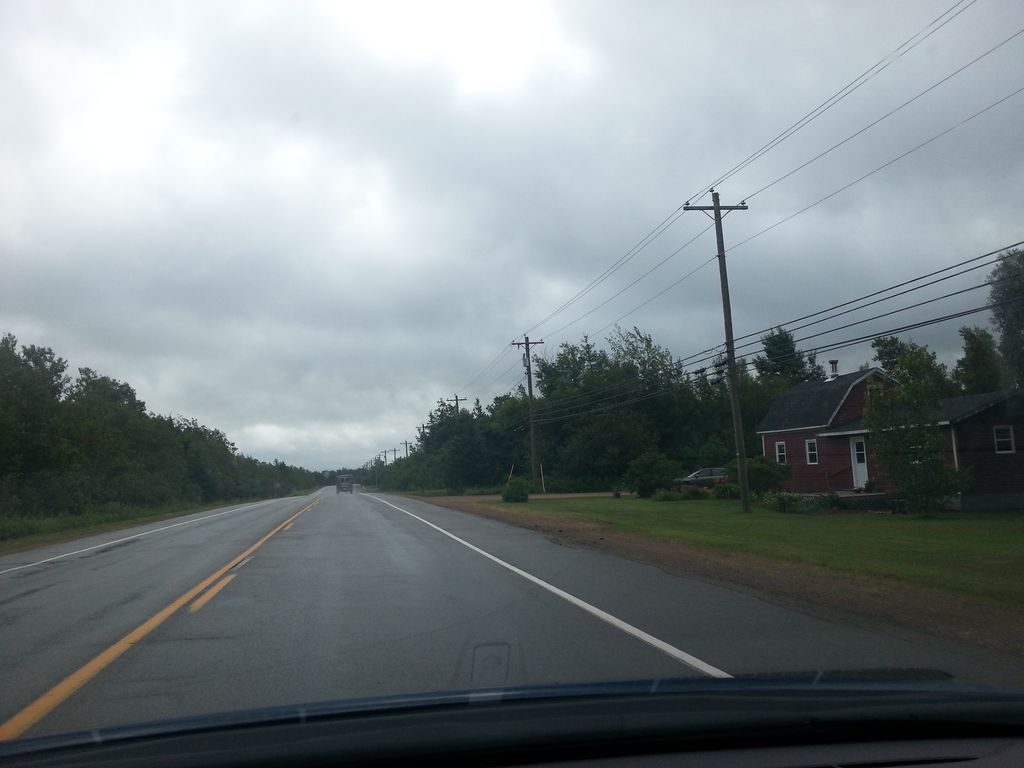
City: charlottetown